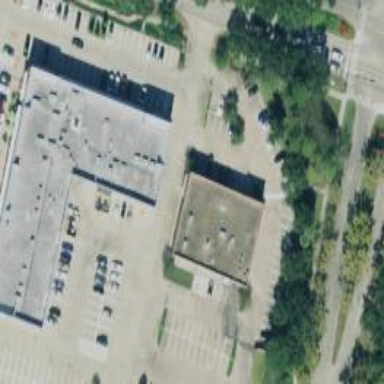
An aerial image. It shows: Veterinary facility.